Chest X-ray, PA view. Patient: 20 years old, sex F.
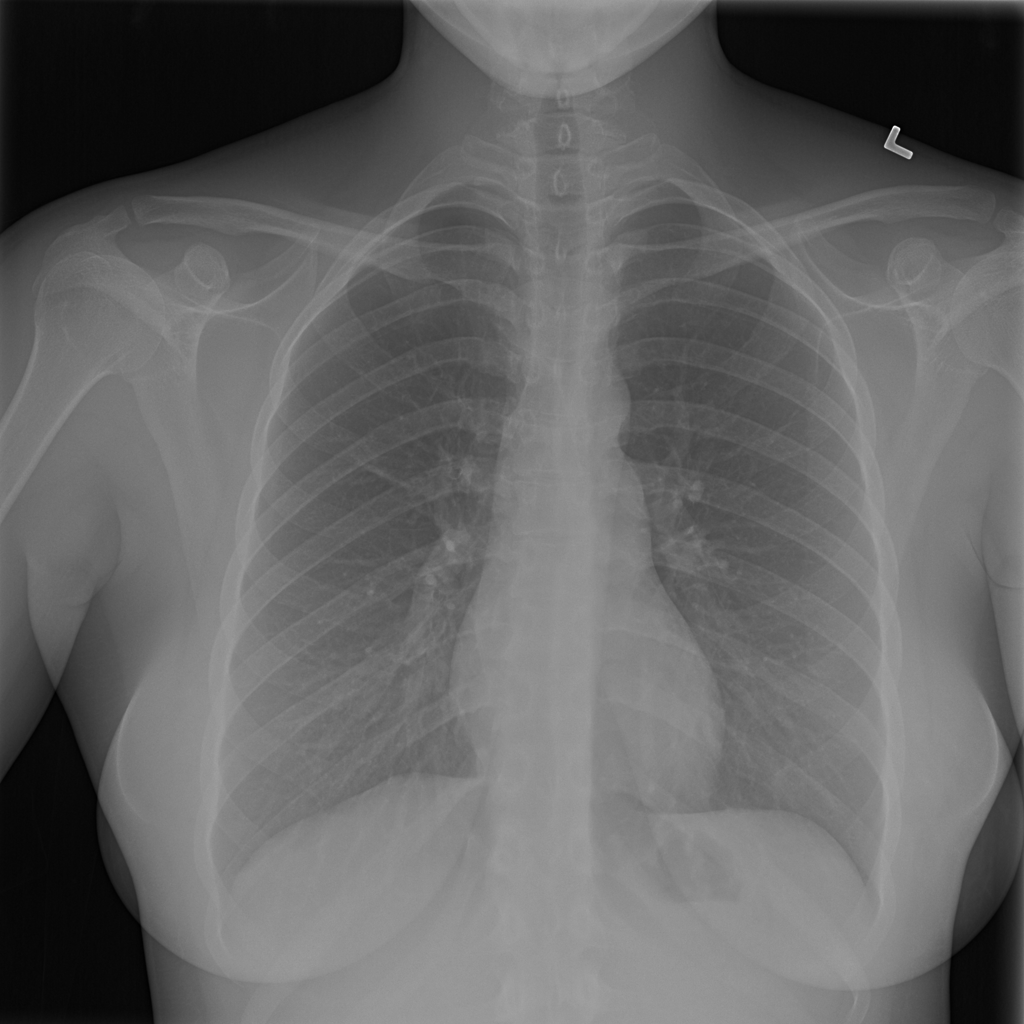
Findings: No Finding